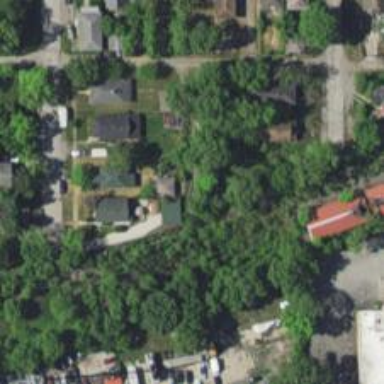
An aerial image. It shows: Alleyway designated as service road.